Brain MRI, modality: hrT2
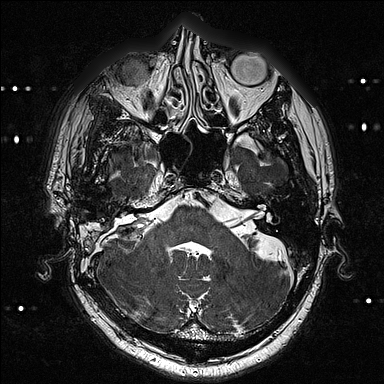